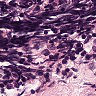
Metastatic tissue present: no